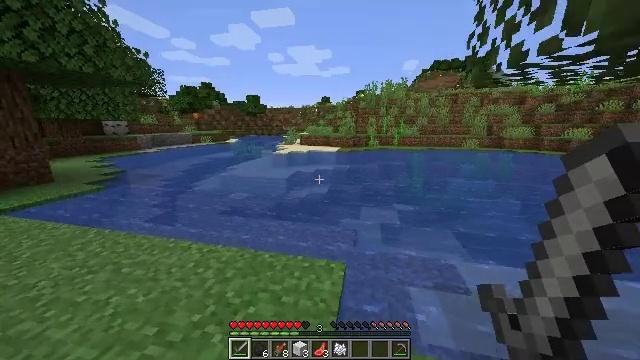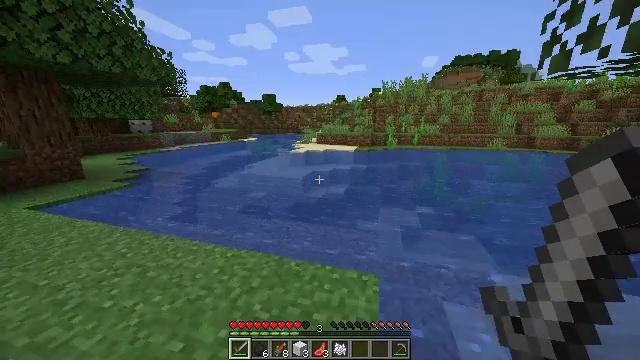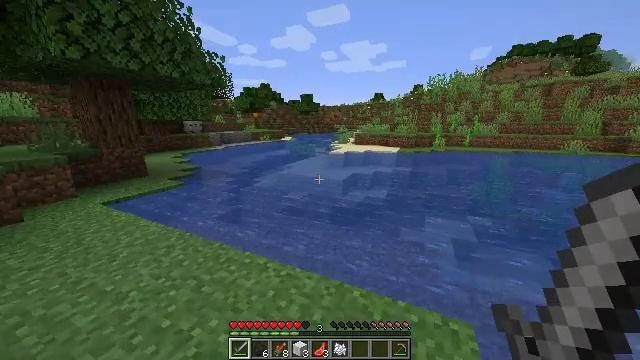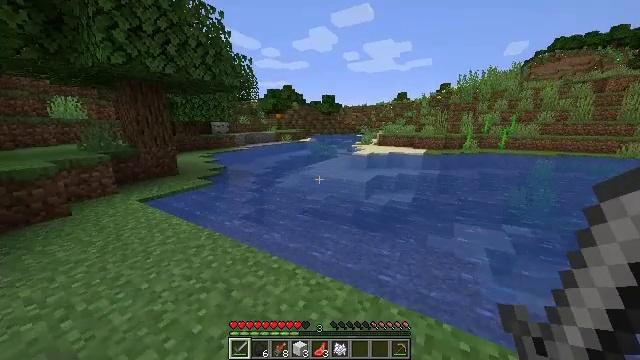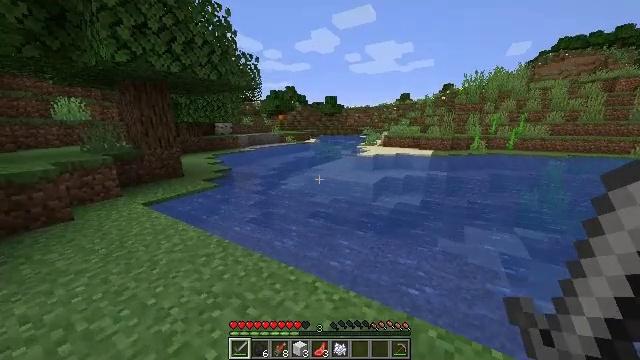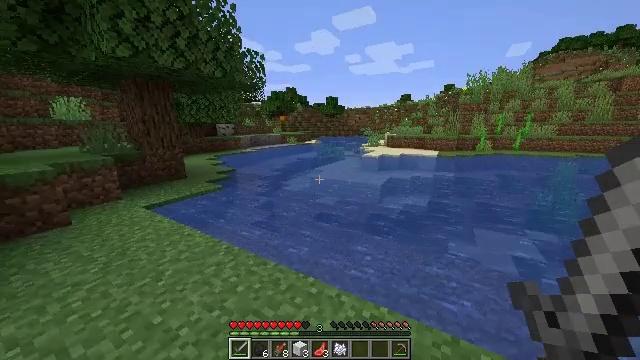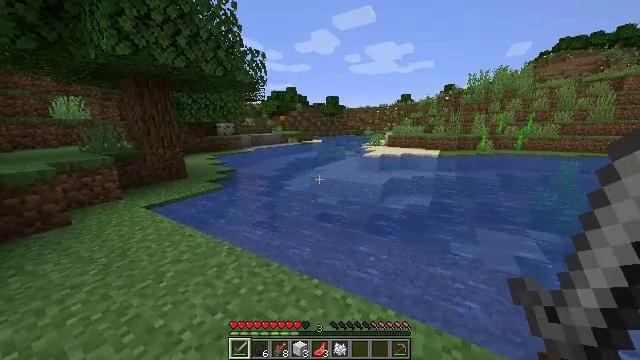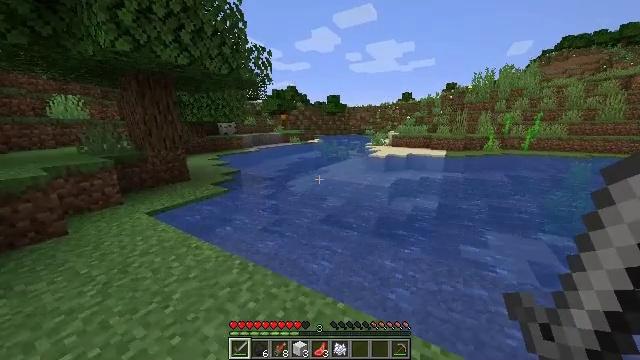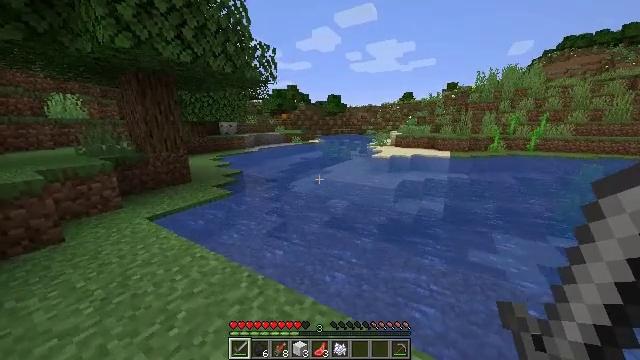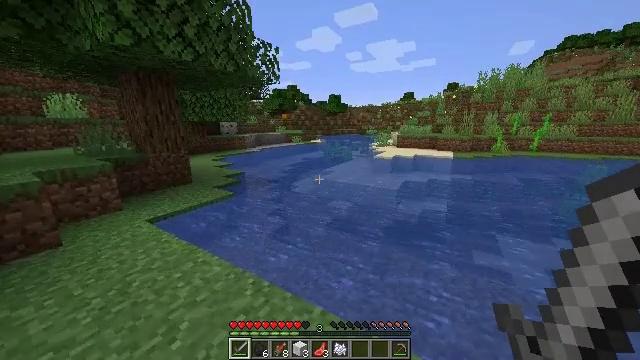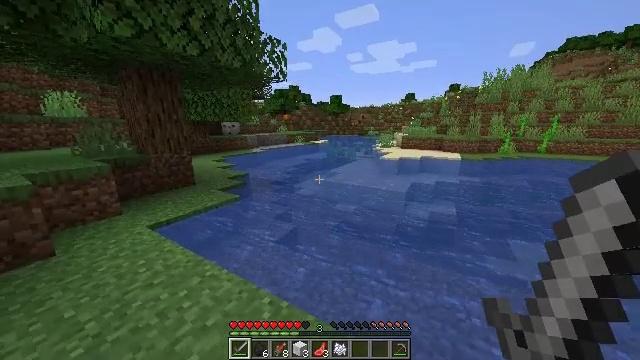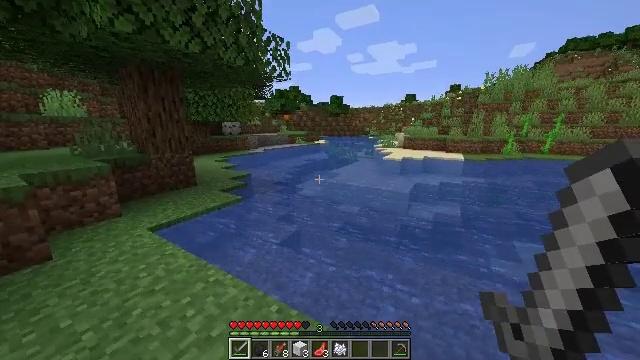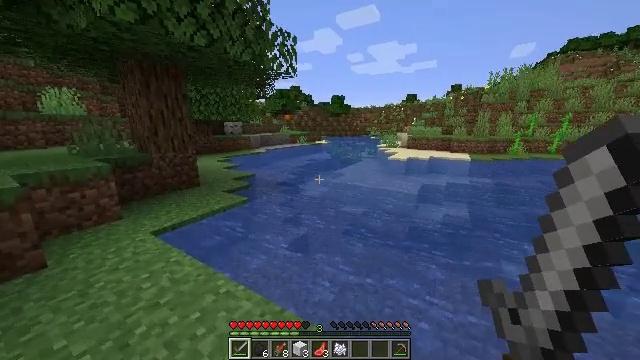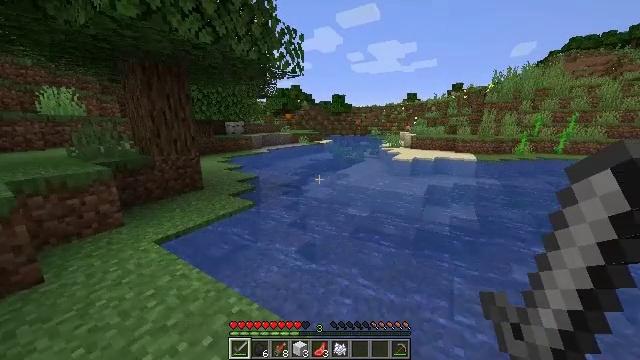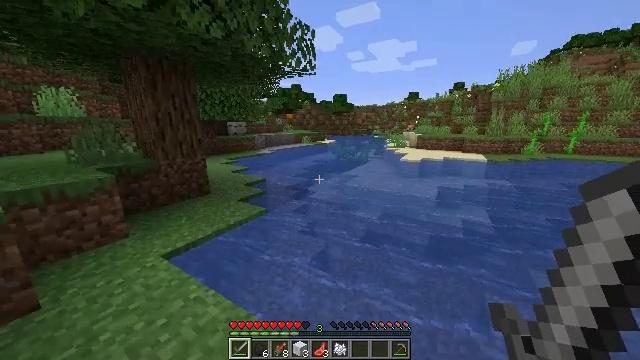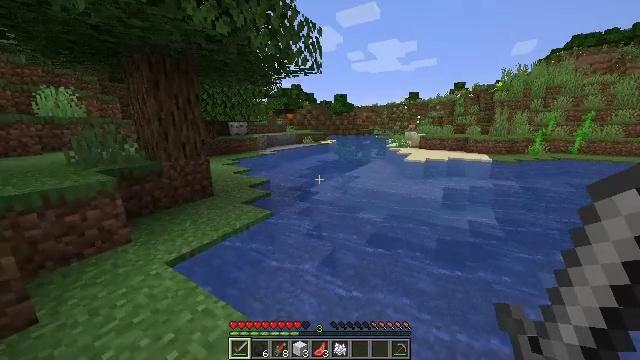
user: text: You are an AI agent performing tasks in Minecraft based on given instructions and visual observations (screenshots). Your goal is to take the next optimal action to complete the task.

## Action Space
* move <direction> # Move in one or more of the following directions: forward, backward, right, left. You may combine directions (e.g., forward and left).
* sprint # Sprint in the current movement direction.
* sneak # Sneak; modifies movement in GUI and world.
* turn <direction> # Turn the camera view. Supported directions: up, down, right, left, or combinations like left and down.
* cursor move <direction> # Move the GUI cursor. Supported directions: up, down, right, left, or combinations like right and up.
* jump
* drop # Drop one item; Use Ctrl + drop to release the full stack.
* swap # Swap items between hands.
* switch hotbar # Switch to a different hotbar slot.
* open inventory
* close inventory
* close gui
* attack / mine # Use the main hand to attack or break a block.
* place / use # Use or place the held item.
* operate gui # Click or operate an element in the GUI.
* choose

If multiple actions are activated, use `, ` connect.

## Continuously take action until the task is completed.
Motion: motion action
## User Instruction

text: Kill the salmon.
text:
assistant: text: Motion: move forward and move left, turn left
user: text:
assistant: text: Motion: move forward and move left, turn left
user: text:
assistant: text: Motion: move forward and move left, turn left
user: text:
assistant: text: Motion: move forward and move left
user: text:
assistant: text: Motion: move forward and move left
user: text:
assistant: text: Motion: move forward and move left
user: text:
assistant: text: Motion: move forward and move left
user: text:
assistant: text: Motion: move forward and move left
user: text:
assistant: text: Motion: move forward and move left
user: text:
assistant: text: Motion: move forward and move left
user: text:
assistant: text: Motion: move forward and move left
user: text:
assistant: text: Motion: move forward and move left
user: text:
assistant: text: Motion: move forward and move left
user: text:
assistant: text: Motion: move forward and move left
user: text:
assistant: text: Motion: move forward and move left
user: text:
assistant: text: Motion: move forward and move left
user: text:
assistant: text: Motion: move forward and move left
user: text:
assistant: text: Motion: move forward and move left
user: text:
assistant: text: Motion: move forward and move left
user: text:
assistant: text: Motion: move forward and move left
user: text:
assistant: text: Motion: move forward and move left
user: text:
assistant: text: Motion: move forward and move left
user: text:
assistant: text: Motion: move left
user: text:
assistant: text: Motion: no_op
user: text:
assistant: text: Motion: no_op
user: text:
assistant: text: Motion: no_op
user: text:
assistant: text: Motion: no_op
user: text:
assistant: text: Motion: no_op
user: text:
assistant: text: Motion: no_op
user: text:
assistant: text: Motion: no_op